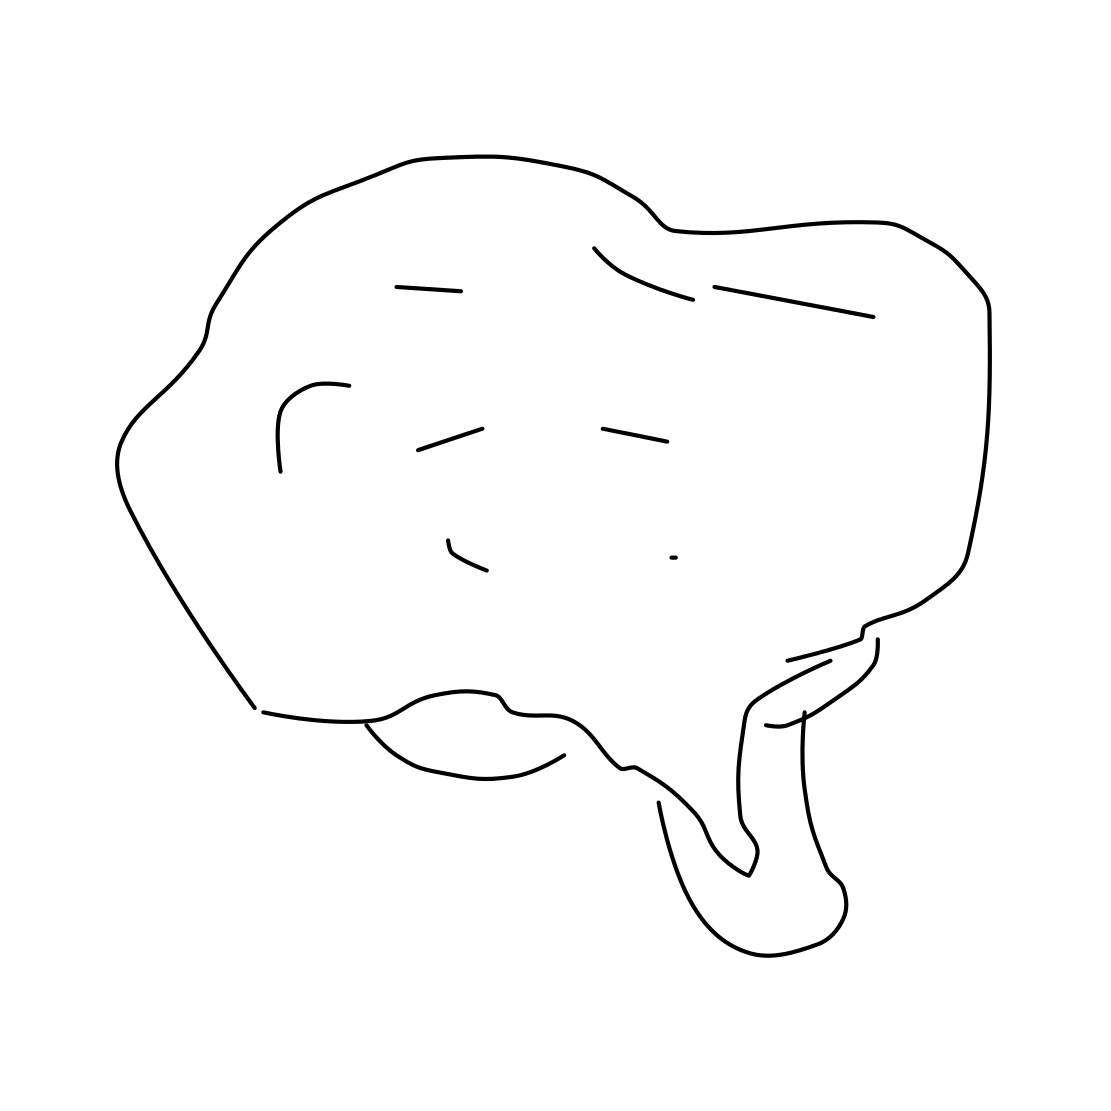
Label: brain